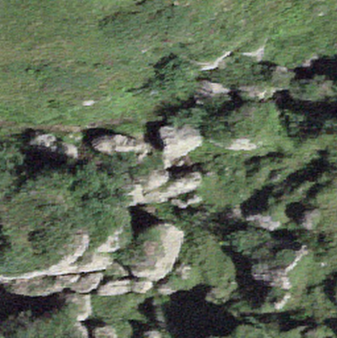
Label: bouldering_area